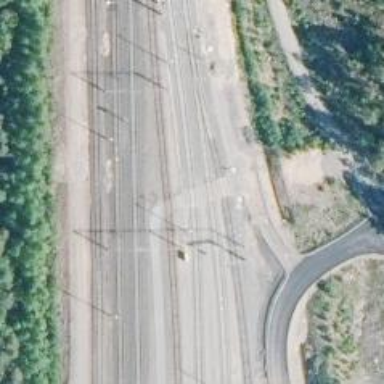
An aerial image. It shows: Siding railway line with electrified contact line for the trains.